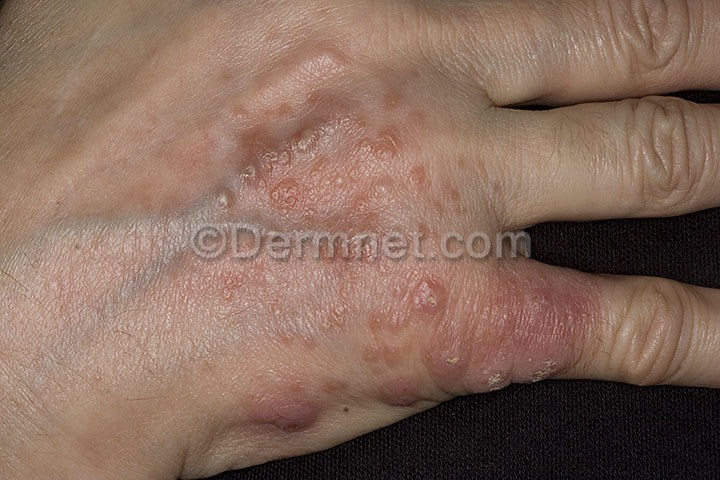
Disease: Cellulitis Impetigo and other Bacterial Infections